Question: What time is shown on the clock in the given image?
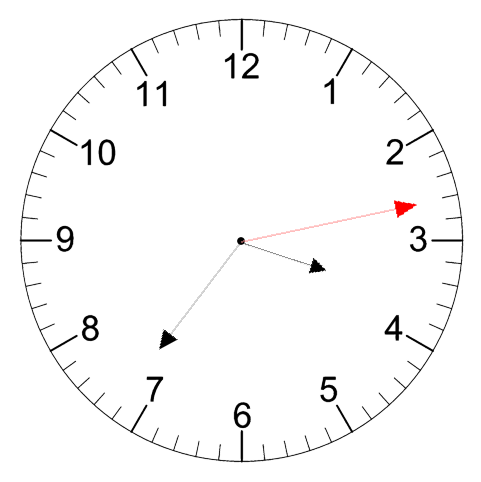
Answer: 03:36:13